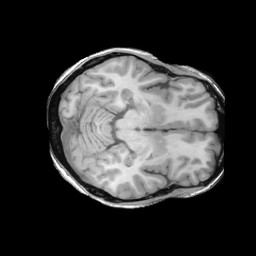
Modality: T1w
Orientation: axial
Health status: ill
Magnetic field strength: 3 T